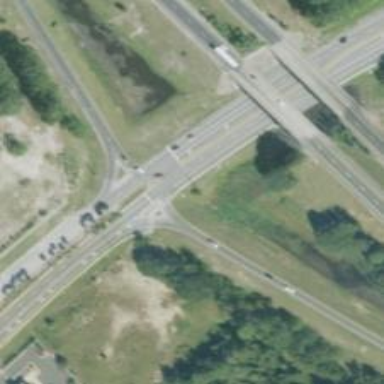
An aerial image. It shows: Diamond junction on motorway link.